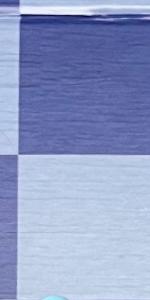
Label: Empty